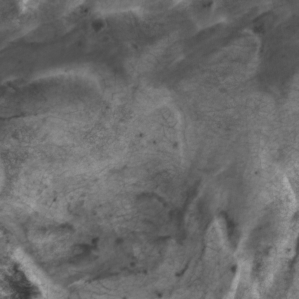
Label: non_frost